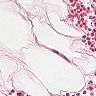
Metastatic tissue present: no